Field crop: maize
Growth stage: 2
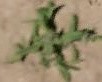
Species: atriplex